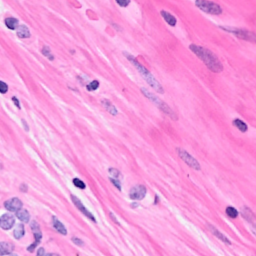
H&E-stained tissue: Breast